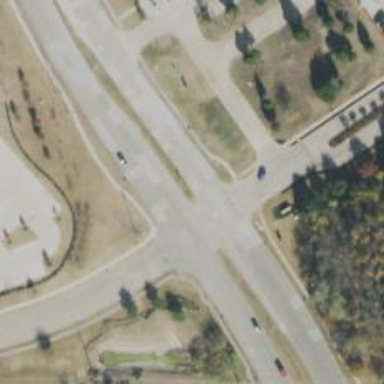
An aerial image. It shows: Unmarked crossing on footway.